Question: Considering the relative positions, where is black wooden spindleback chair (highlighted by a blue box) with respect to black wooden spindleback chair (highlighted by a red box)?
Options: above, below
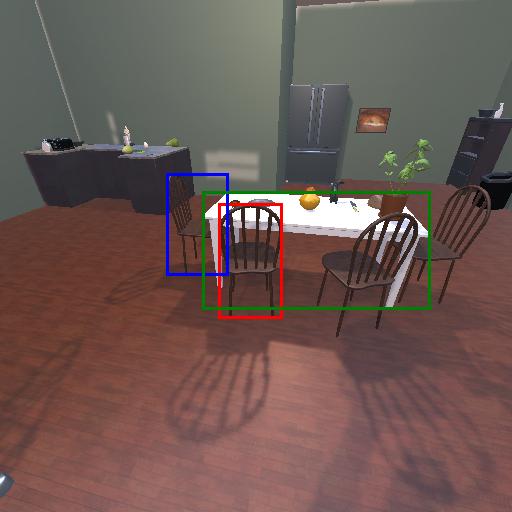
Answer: above